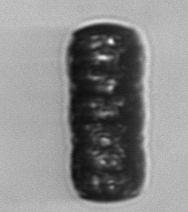
Label: Paralia_sulcata